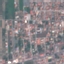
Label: Residential